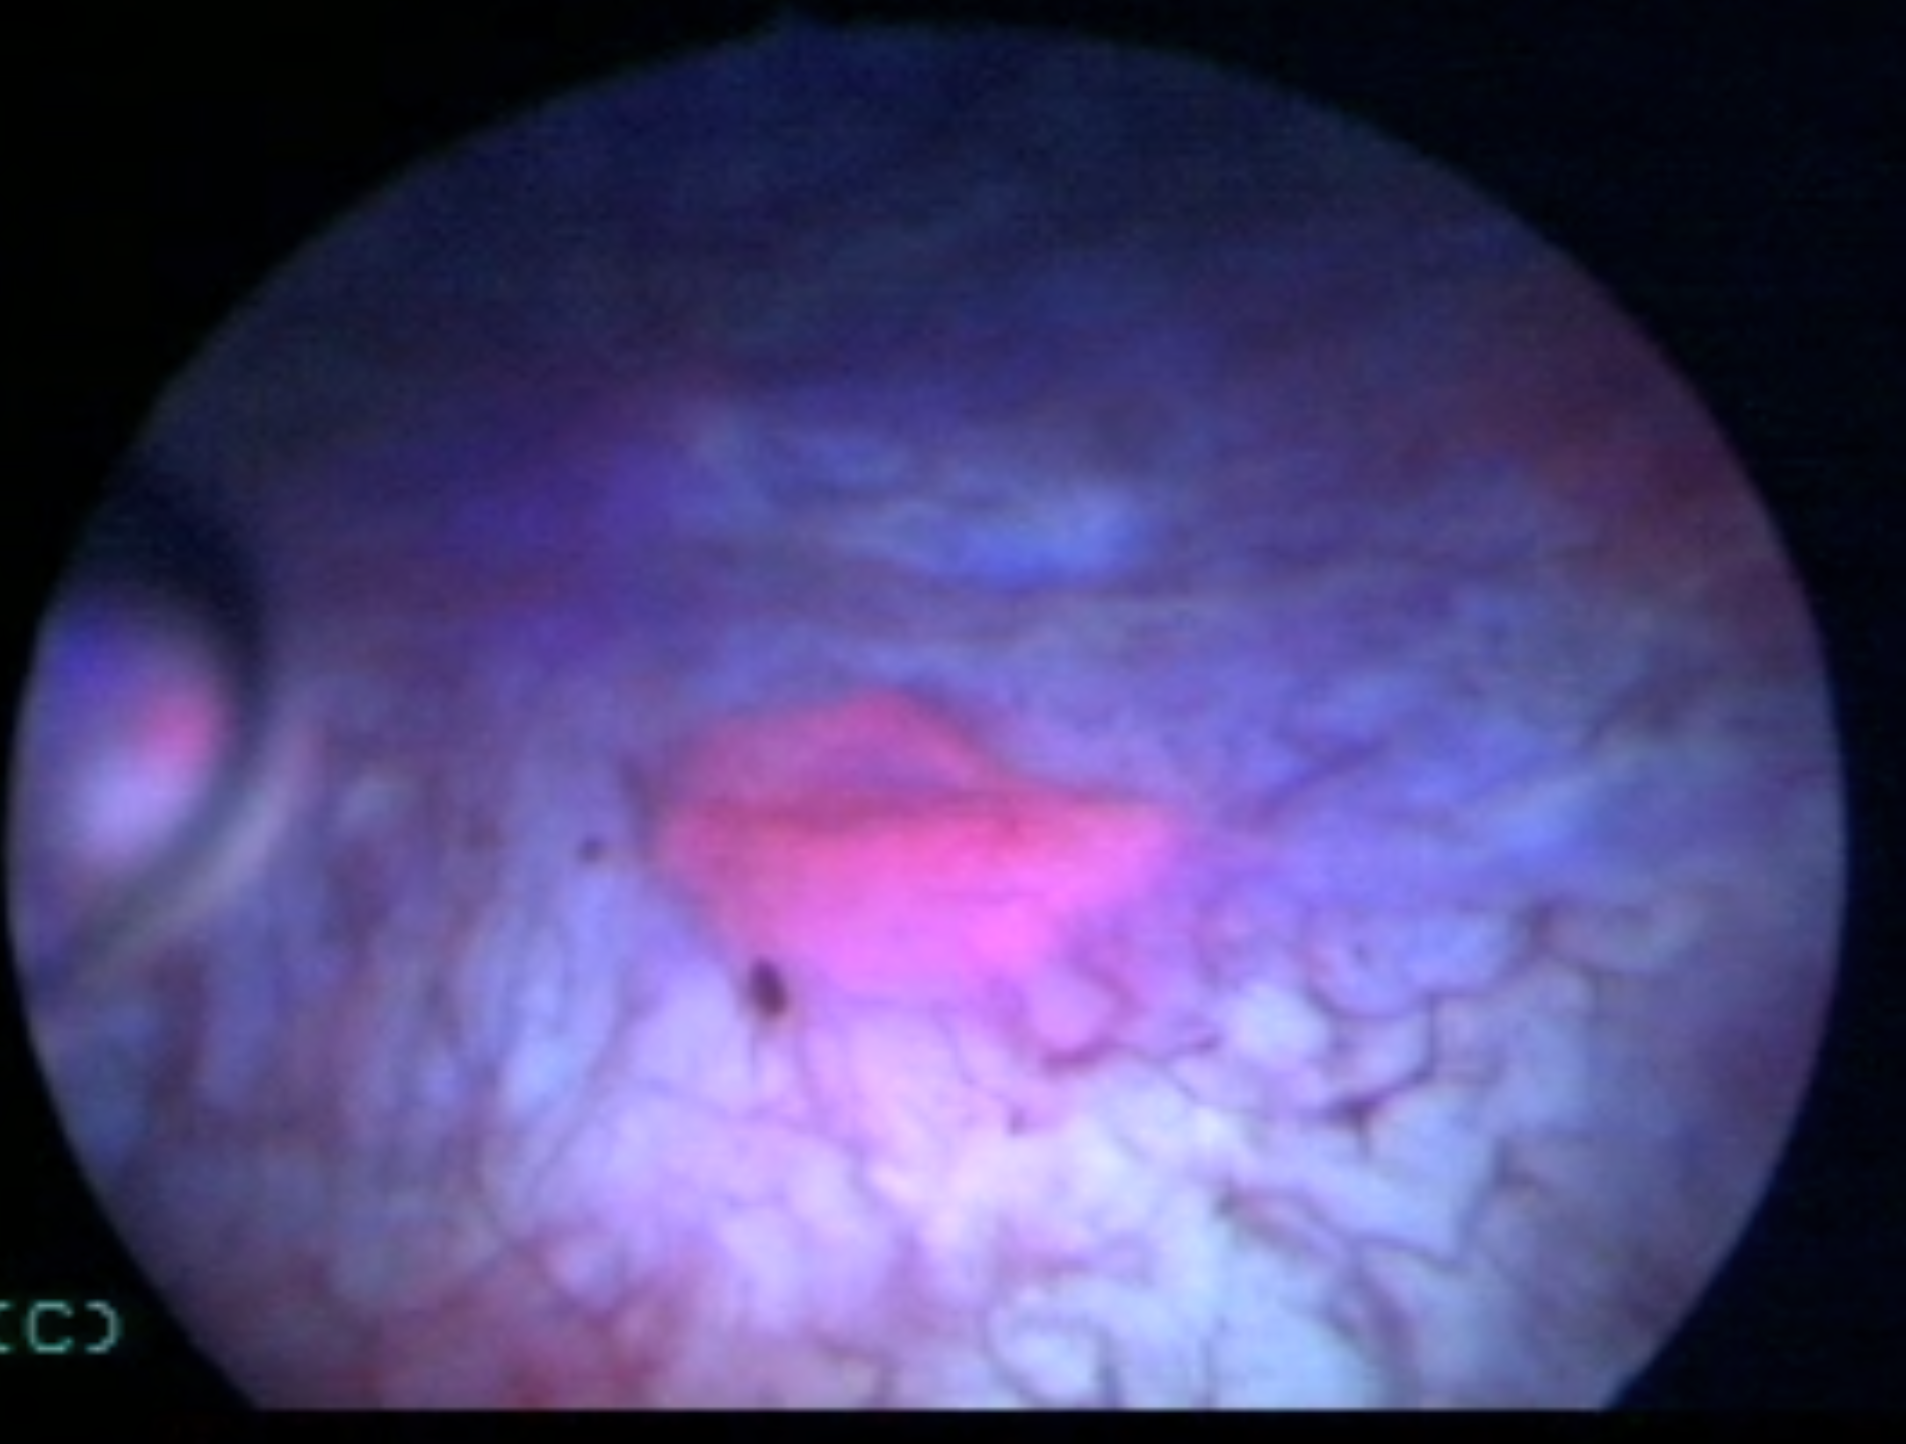
Modality: BLC
Class: Malignant
Subclass: HighGradePapillary
Lesion: L1
Stage: T1
Morphology: Non-papillary
Bladder cancer association: Yes